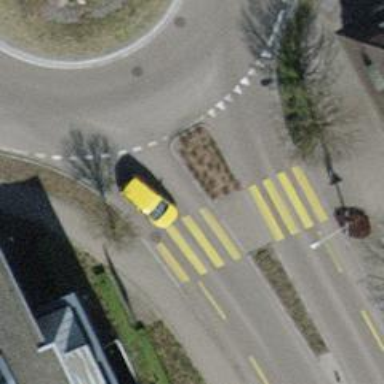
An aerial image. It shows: Zebra crossing on the road.